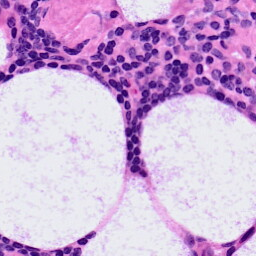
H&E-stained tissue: LymphNode